Question: How to customize android spinner like this, and also the item of spinner also will look like this width. Is it possible to do this? If yes means tell the way. Otherwise what will do?

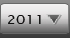
Answer: You have to create 2 or 3 state 9 patch image for the 'selected', 'pressed' and 'default' state of the 'Spinner' and then use them as 'background' of the 'Spinner'.
Have a look at this <URL> which beautifully explain all the process.